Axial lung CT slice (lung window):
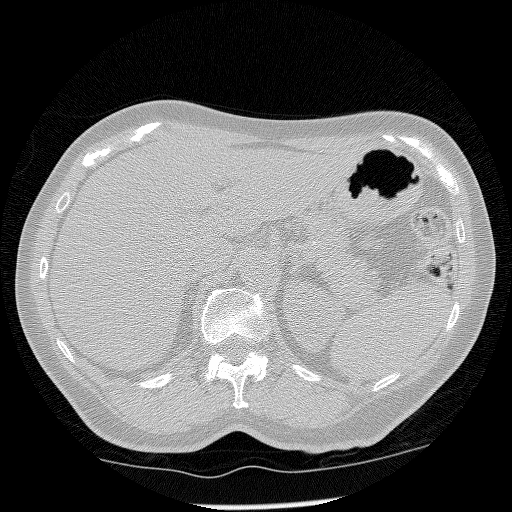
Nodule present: no